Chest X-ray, PA view. Patient: 38 years old, sex M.
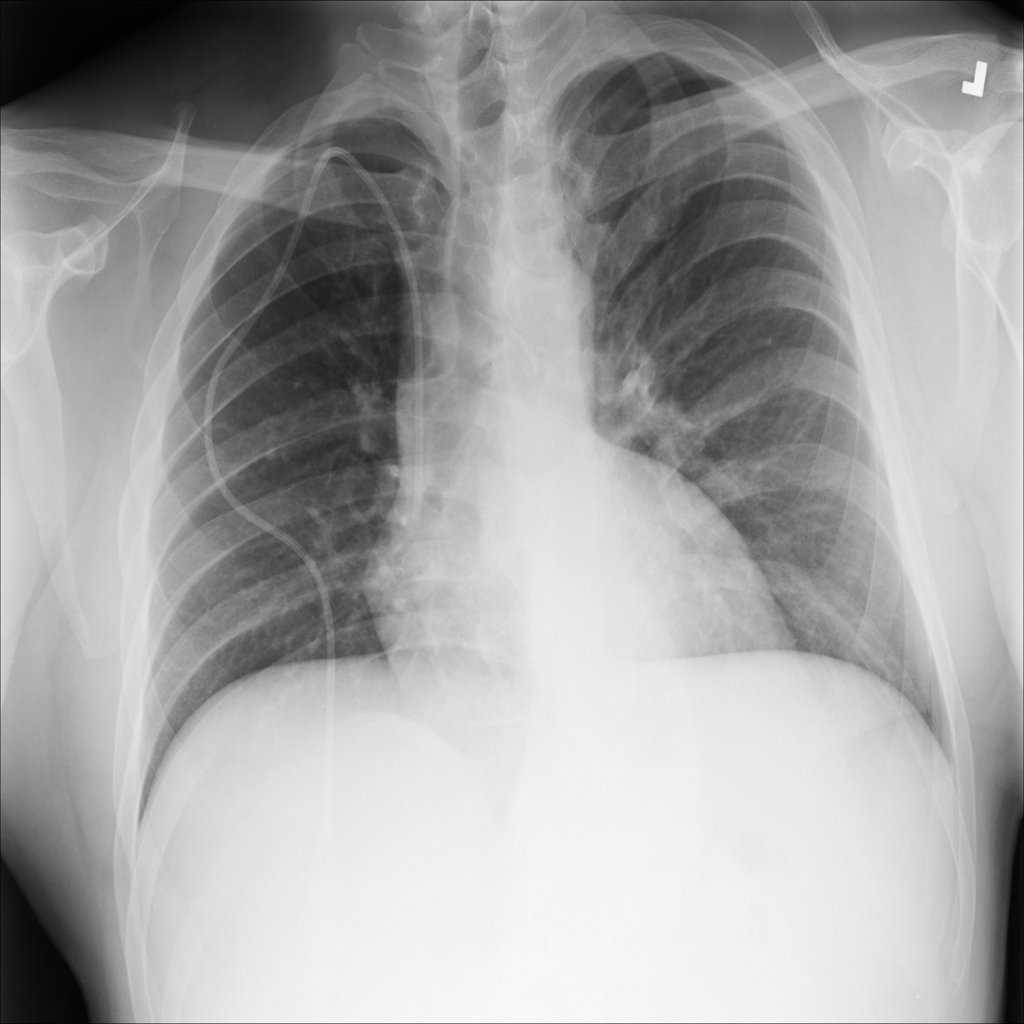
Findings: No Finding